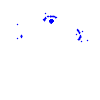
Particle: pion